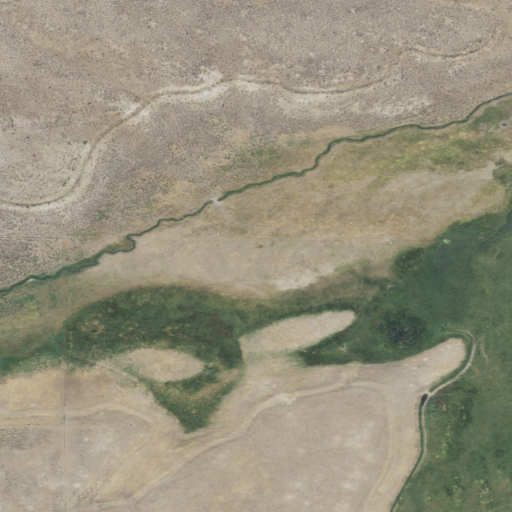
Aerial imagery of valley in Oregon named Sagebrush Gulch containing shrub, herbaceous wetlands, woody wetlands, and grassland